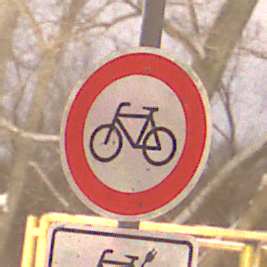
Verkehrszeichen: VerbotRadverkehr
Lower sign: EinspurigeFahrzeugeFrei4
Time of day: Night
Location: Outdoor (Urban)
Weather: Overcast
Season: Winter
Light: Artificial